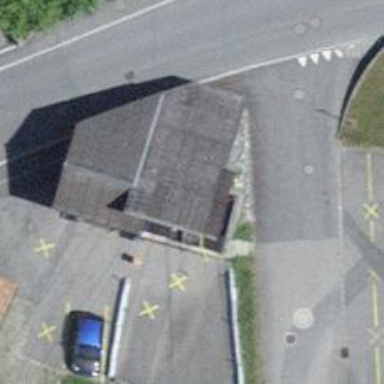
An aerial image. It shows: Station for public transport and aerialway.